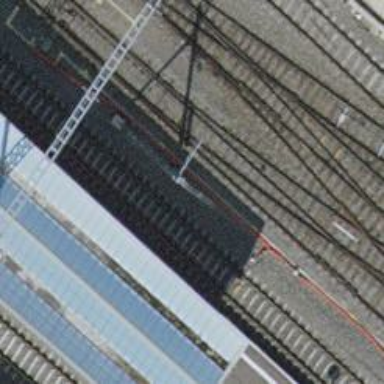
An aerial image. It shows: Siding railway line with electrified contact line for the trains.